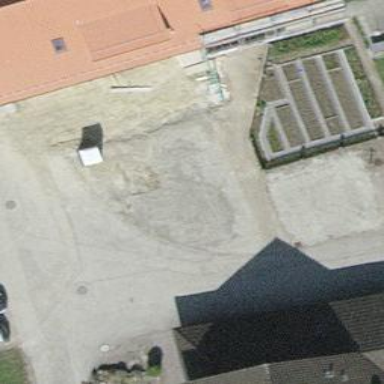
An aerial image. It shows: View of roof of building.